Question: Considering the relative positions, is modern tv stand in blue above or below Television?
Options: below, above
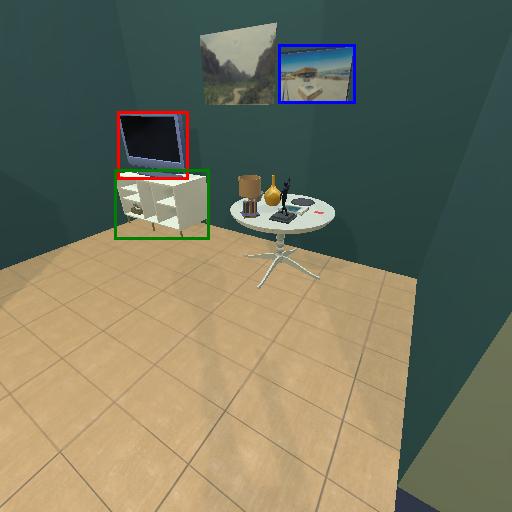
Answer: below